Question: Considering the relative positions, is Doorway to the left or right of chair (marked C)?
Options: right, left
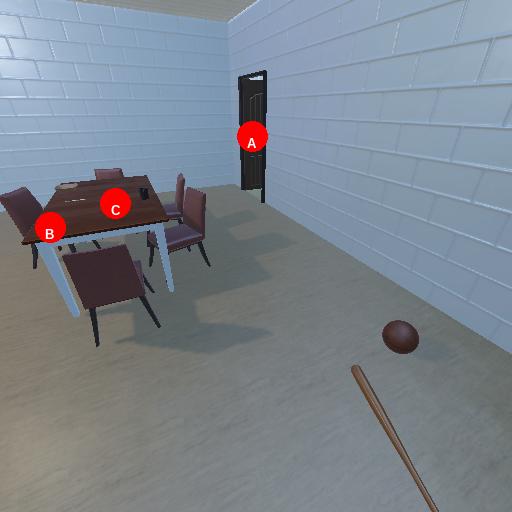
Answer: right